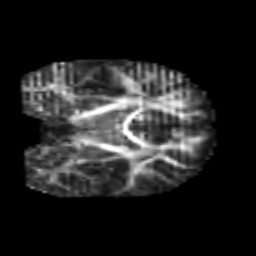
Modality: FA
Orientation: coronal
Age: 5
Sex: male
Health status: healthy